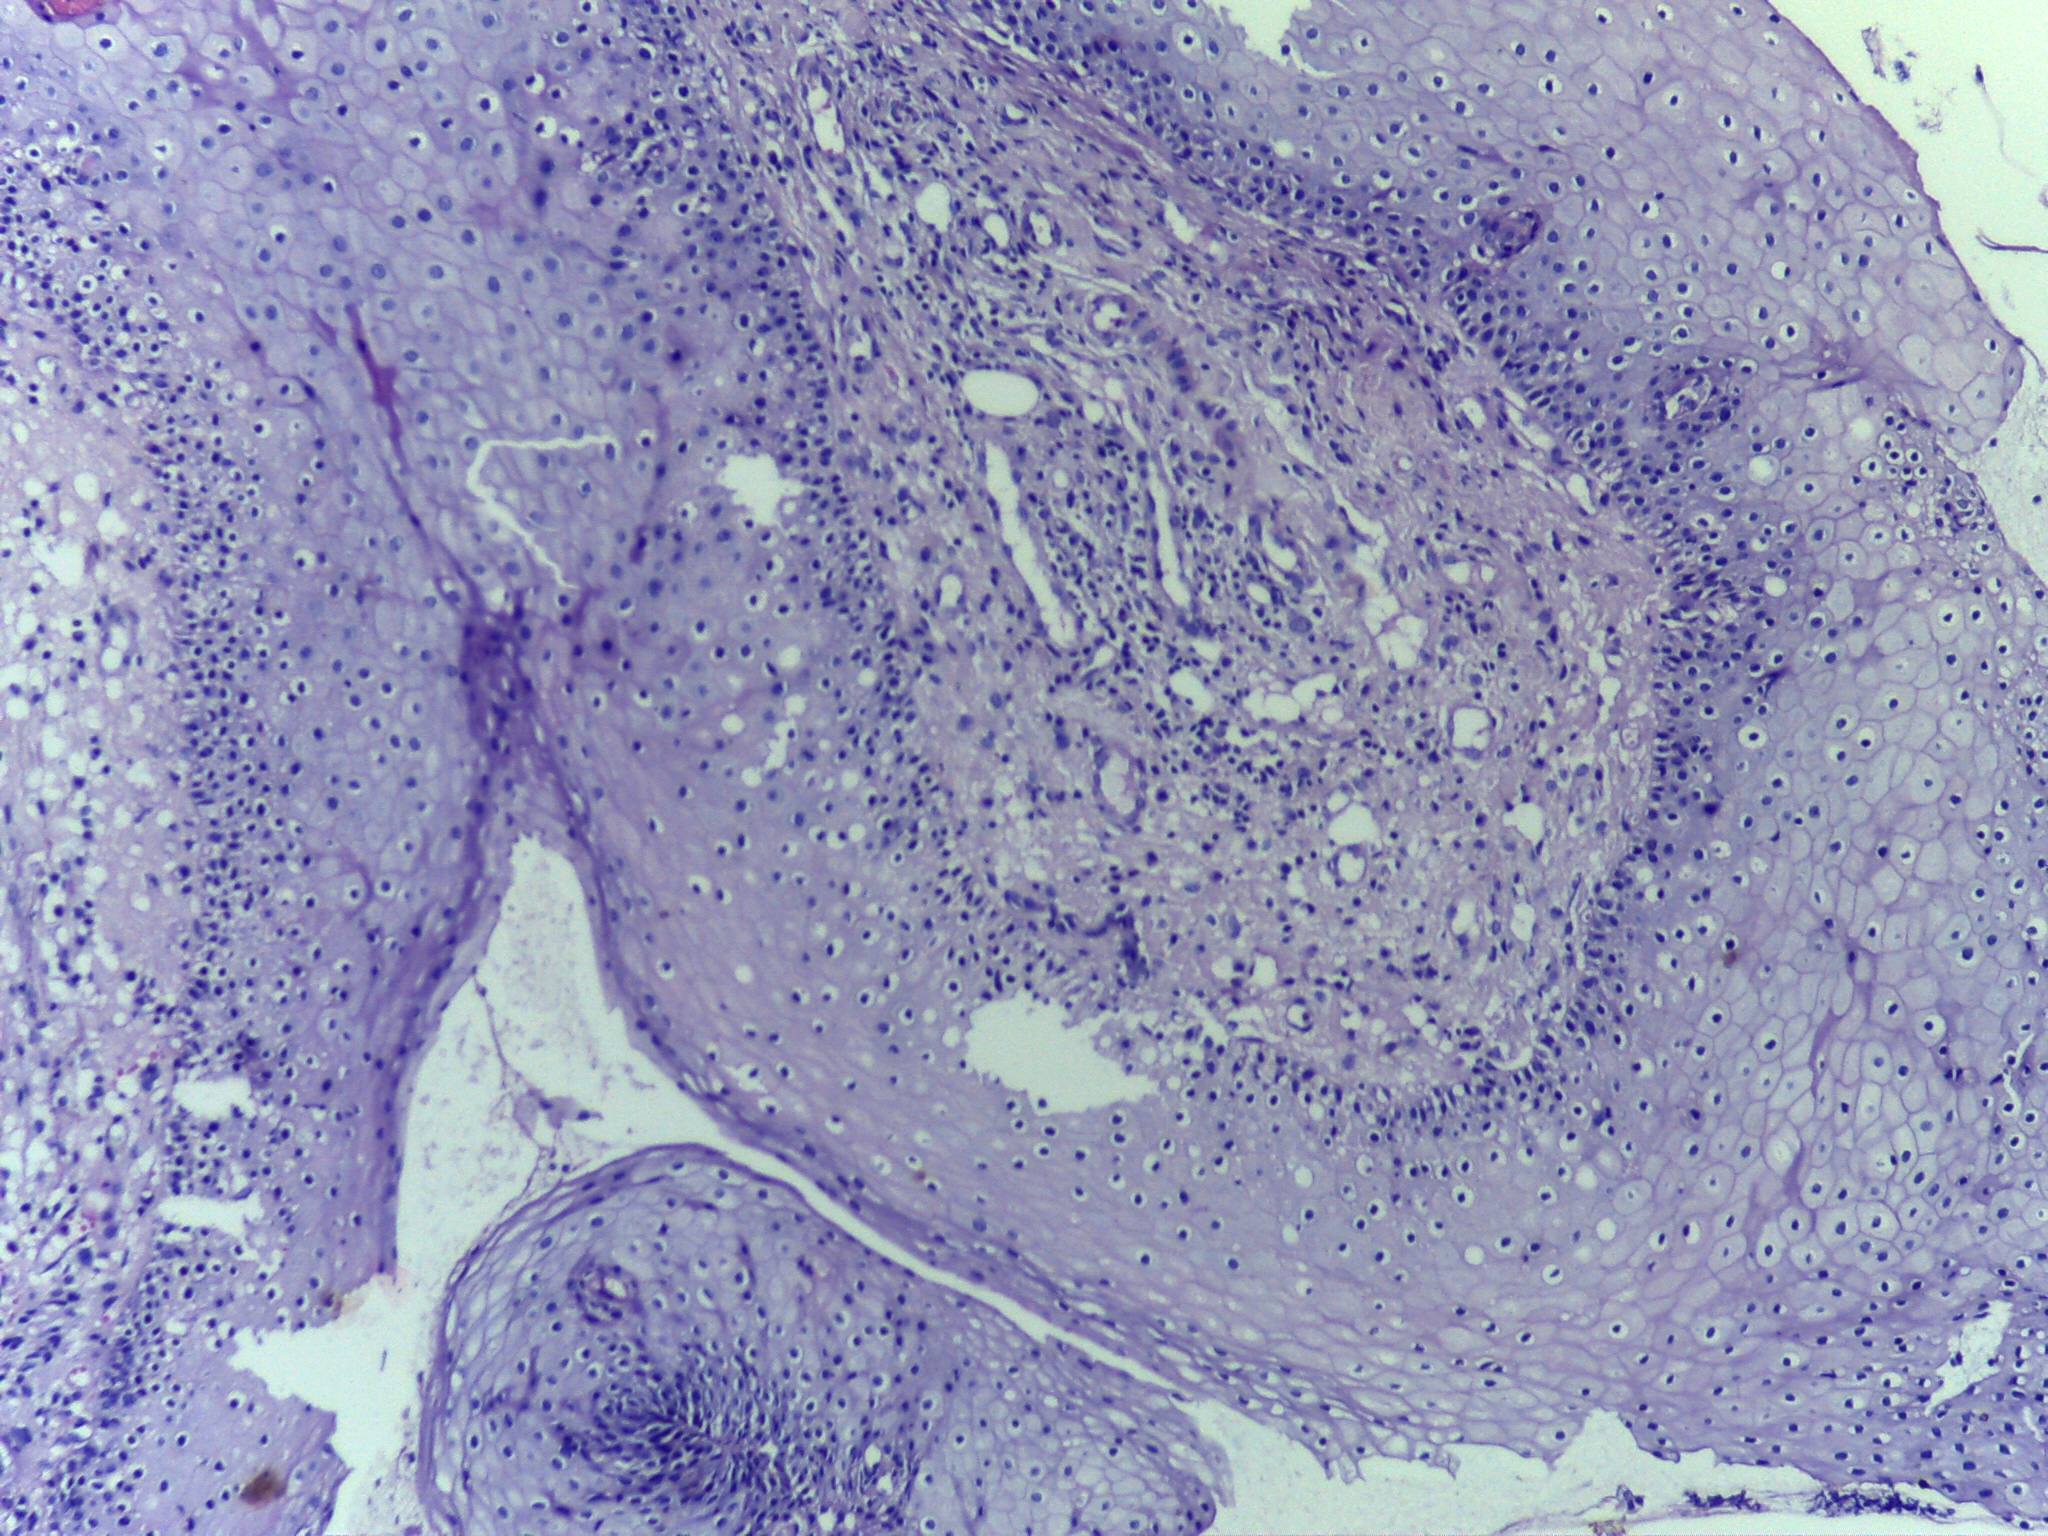
Diagnosis: Normal